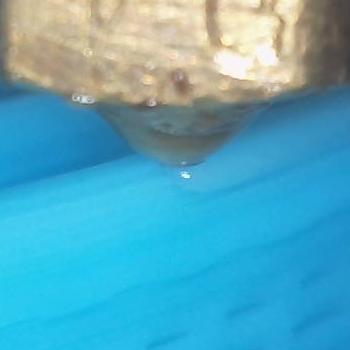
Flow rate: 267%